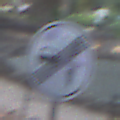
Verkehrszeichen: EndeVerbotUeberholenEinspurigeFahrzeuge
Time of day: MorningAfternoon
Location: Outdoor (Suburban)
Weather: PartlyCloudy
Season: NotSpecified
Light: Natural